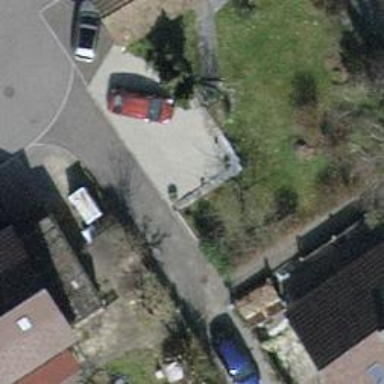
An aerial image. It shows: Road with steps.